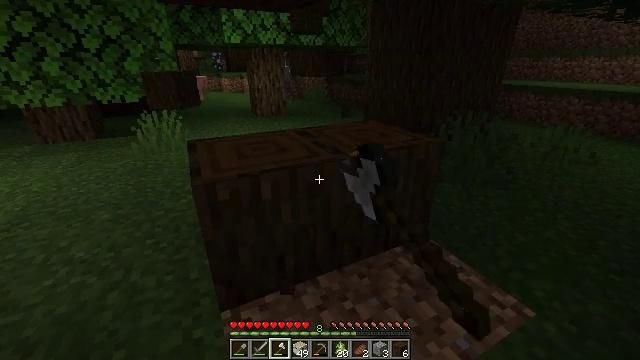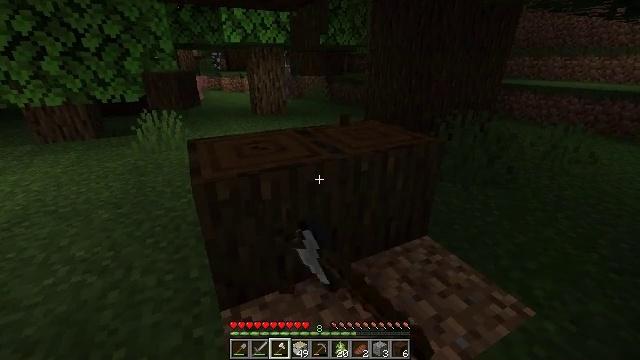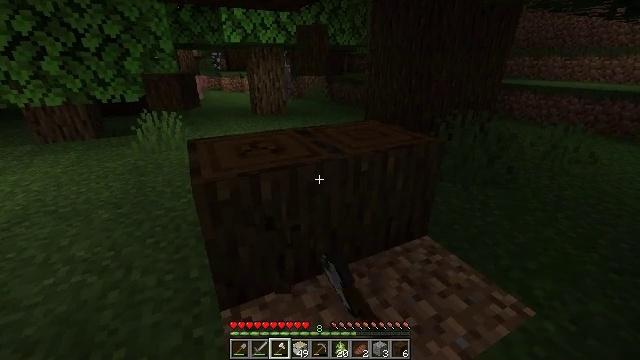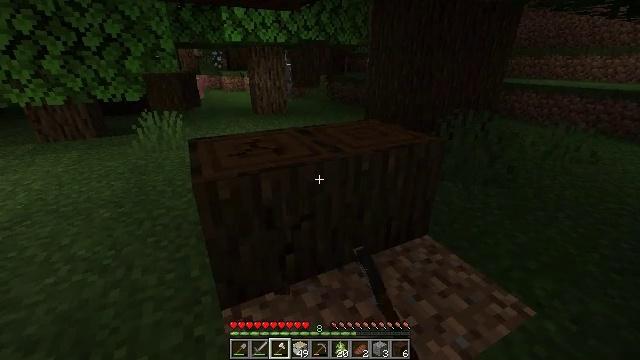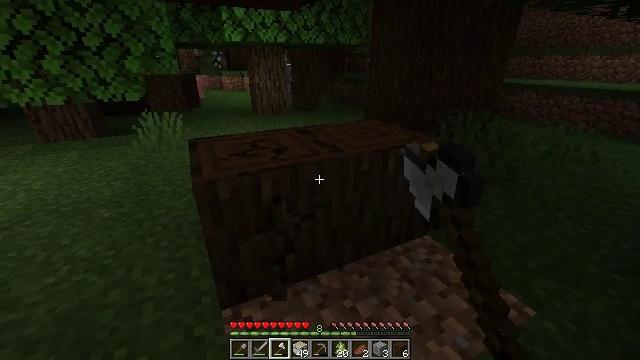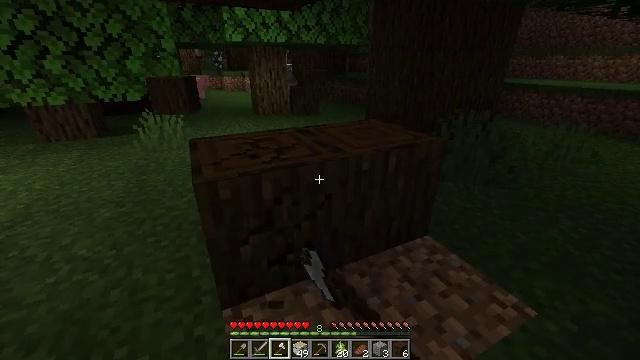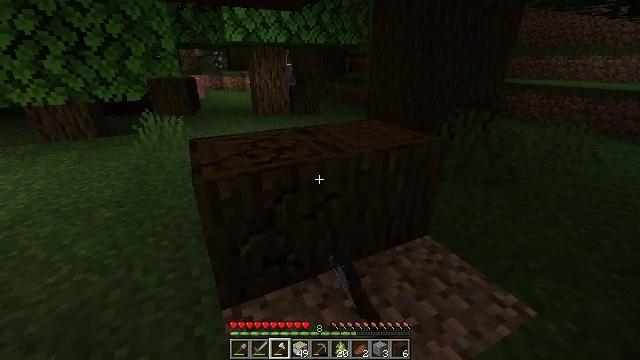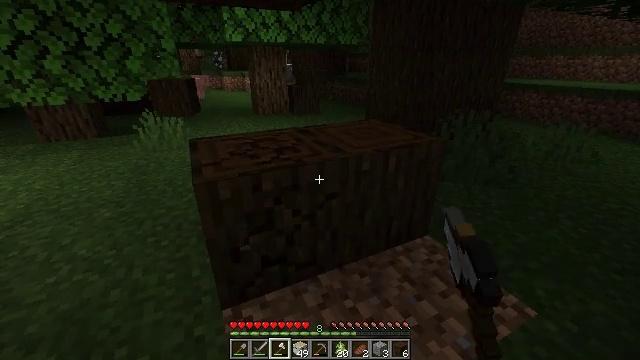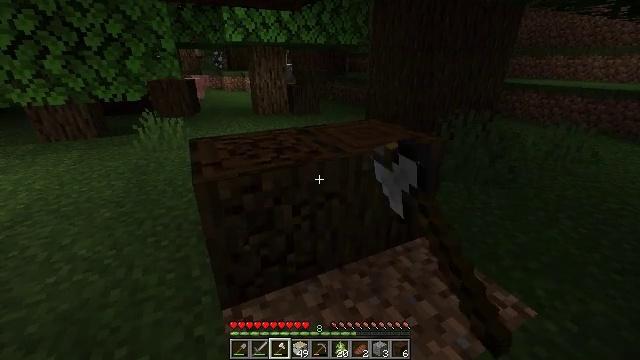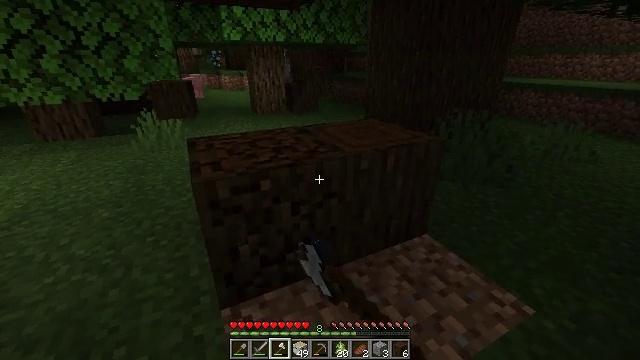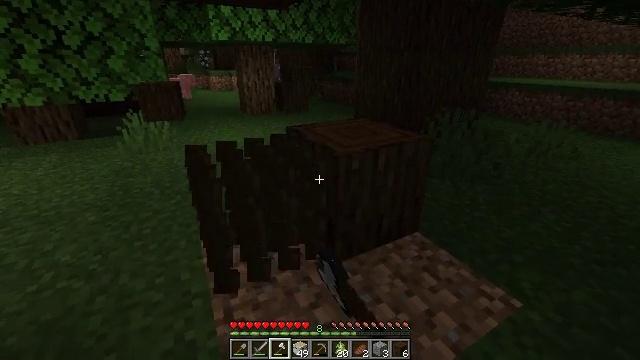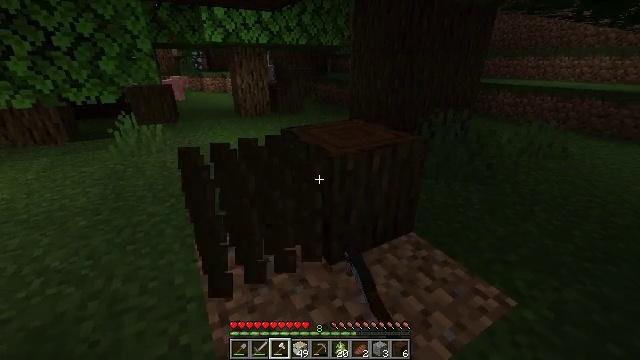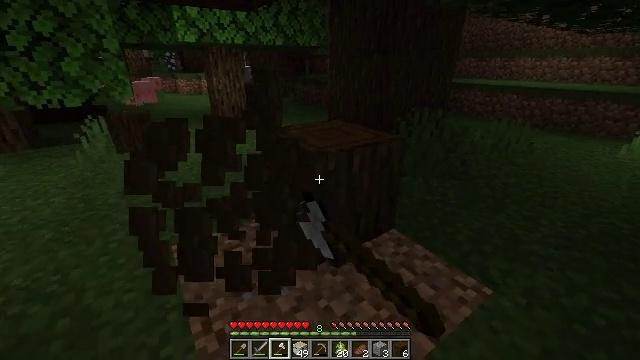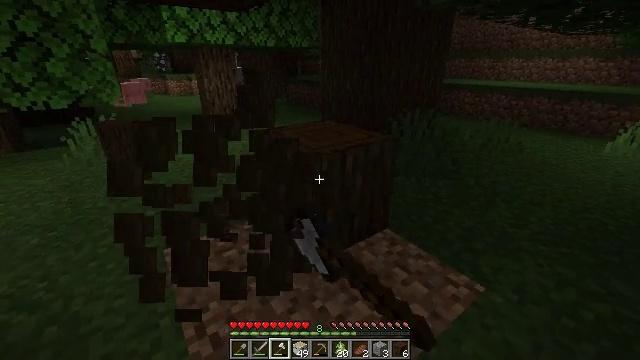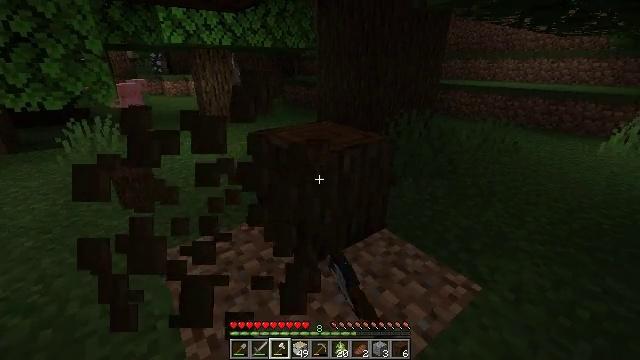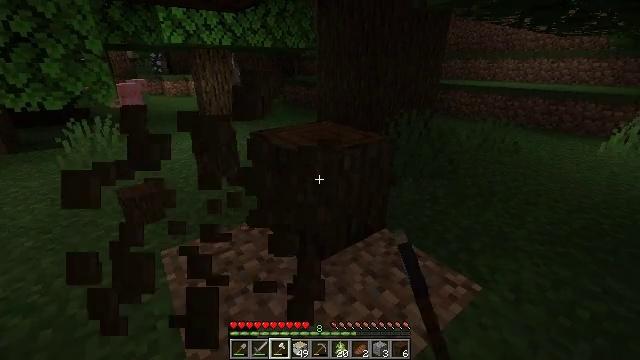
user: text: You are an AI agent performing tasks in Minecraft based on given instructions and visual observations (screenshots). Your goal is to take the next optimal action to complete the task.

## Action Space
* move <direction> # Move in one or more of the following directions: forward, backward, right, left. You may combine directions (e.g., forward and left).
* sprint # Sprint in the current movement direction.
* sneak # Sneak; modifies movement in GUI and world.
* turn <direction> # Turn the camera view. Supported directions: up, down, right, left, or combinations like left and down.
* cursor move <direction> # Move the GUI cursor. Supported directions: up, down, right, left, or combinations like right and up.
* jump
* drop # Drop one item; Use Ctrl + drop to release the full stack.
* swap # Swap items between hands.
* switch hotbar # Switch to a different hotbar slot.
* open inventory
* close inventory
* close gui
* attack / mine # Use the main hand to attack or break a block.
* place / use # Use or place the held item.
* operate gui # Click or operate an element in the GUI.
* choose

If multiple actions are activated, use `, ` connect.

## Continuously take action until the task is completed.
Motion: motion action
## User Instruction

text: Chop down the dark oak log.
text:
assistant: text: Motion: attack / mine
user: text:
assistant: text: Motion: attack / mine
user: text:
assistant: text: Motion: attack / mine
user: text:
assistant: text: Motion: attack / mine
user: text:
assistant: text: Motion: attack / mine
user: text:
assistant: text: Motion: attack / mine
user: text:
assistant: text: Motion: attack / mine
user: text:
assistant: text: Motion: attack / mine
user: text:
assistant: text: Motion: attack / mine
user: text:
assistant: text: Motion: turn right, attack / mine
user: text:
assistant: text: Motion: turn right, attack / mine
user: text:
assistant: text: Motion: turn right, attack / mine
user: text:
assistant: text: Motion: turn right, attack / mine
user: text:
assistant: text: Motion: attack / mine
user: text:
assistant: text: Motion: attack / mine
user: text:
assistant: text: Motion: attack / mine
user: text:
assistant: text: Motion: attack / mine
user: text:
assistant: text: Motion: move forward, attack / mine
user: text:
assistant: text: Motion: move forward, attack / mine
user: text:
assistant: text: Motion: move forward, attack / mine
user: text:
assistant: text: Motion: move forward, attack / mine
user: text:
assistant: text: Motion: move forward, attack / mine
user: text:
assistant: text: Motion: move forward, attack / mine
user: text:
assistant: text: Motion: move forward, attack / mine
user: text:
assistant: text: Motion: turn left, attack / mine
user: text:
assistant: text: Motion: turn left, attack / mine
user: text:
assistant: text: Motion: turn left, attack / mine
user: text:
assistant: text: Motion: turn left, attack / mine
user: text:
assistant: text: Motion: turn left and down, attack / mine
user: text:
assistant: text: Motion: turn left and down, attack / mine